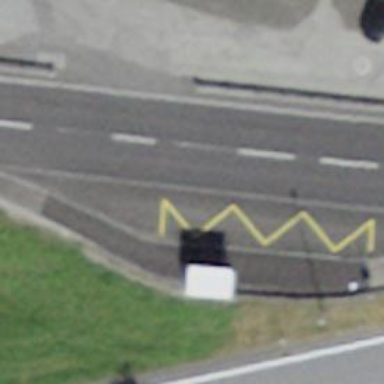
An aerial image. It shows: Bus stop with platform for public transport.